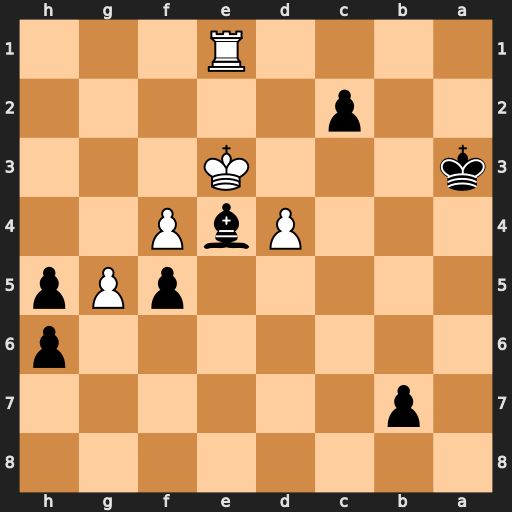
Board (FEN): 8/1p6/7p/5pPp/3PbP2/k3K3/2p5/4R3
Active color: b
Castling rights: -
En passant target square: -
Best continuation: hxg5 fxg5 b5 d5 b4 d6 b3